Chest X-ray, PA view. Patient: 28 years old, sex F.
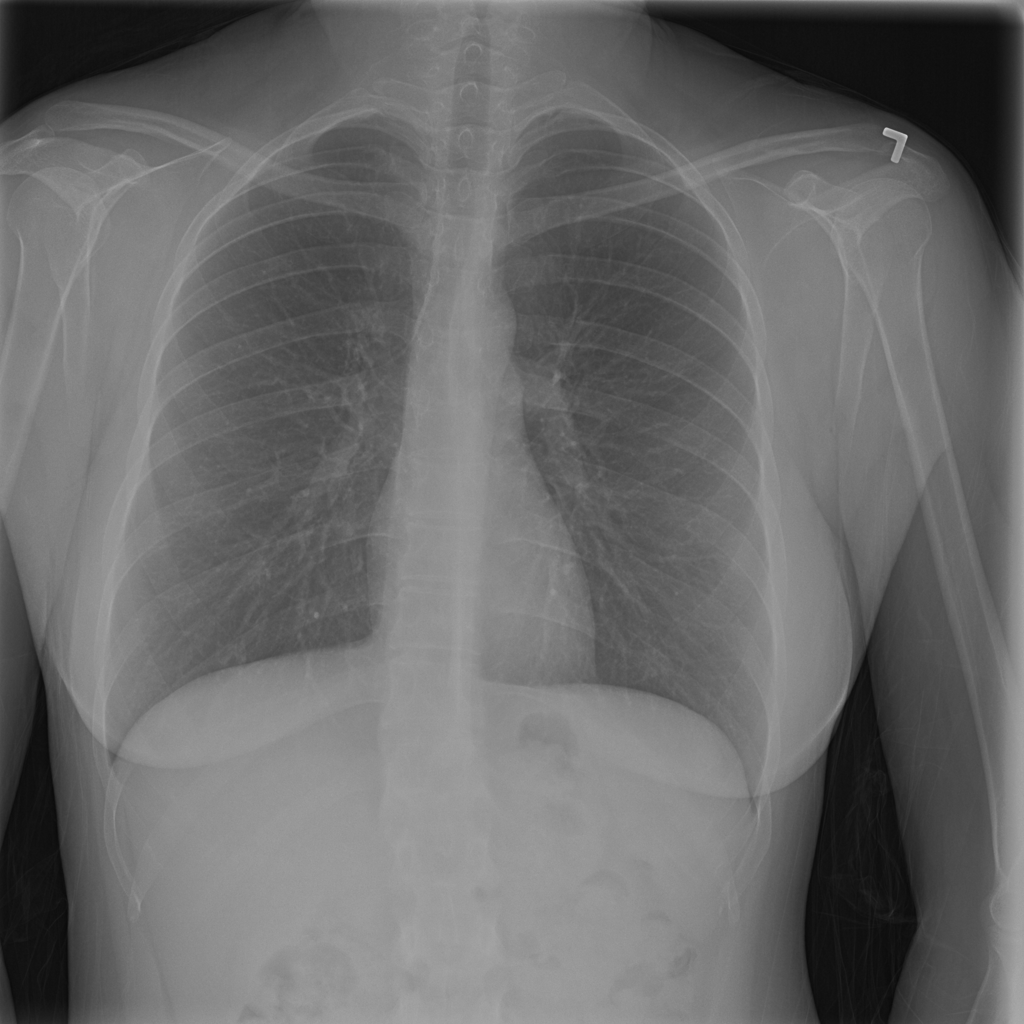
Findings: No Finding